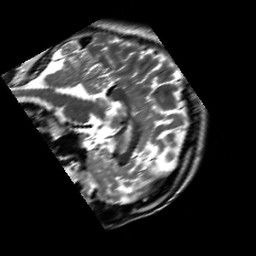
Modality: T2w
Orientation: sagittal
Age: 18
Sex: male
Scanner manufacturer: siemens
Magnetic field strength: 3 T
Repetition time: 7 s
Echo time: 0.09 s